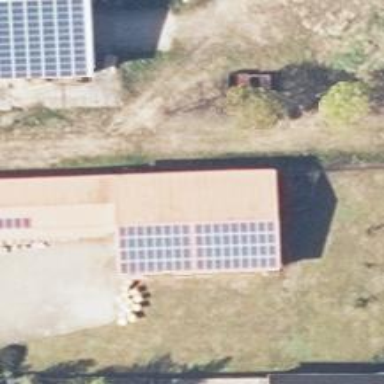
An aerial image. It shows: Solar-powered generator using photovoltaic technology. This small installation generates electricity through solar photovoltaic panels.